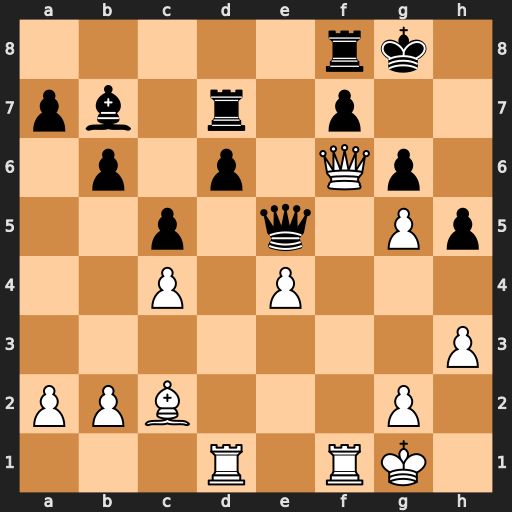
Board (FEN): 5rk1/pb1r1p2/1p1p1Qp1/2p1q1Pp/2P1P3/7P/PPB3P1/3R1RK1
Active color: w
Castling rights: -
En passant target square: -
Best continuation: Qxe5 dxe5 Rxd7